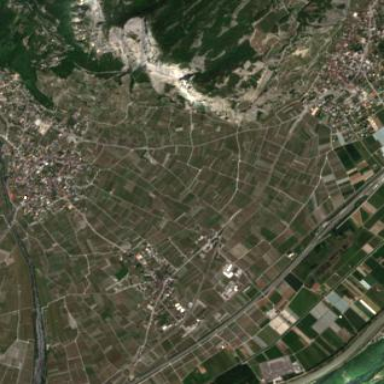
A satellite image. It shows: Vineyard with grape crops.